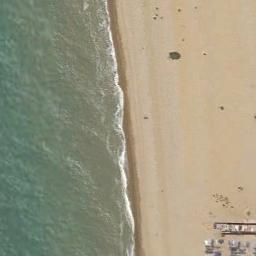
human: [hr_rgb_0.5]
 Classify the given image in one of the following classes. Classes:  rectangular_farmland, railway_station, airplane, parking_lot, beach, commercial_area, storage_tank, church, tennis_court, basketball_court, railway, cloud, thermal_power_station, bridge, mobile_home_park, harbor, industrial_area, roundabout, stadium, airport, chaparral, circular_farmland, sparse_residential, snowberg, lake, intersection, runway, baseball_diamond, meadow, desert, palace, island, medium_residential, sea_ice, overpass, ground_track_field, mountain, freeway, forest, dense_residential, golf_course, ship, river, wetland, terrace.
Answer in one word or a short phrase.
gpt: beach